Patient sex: M
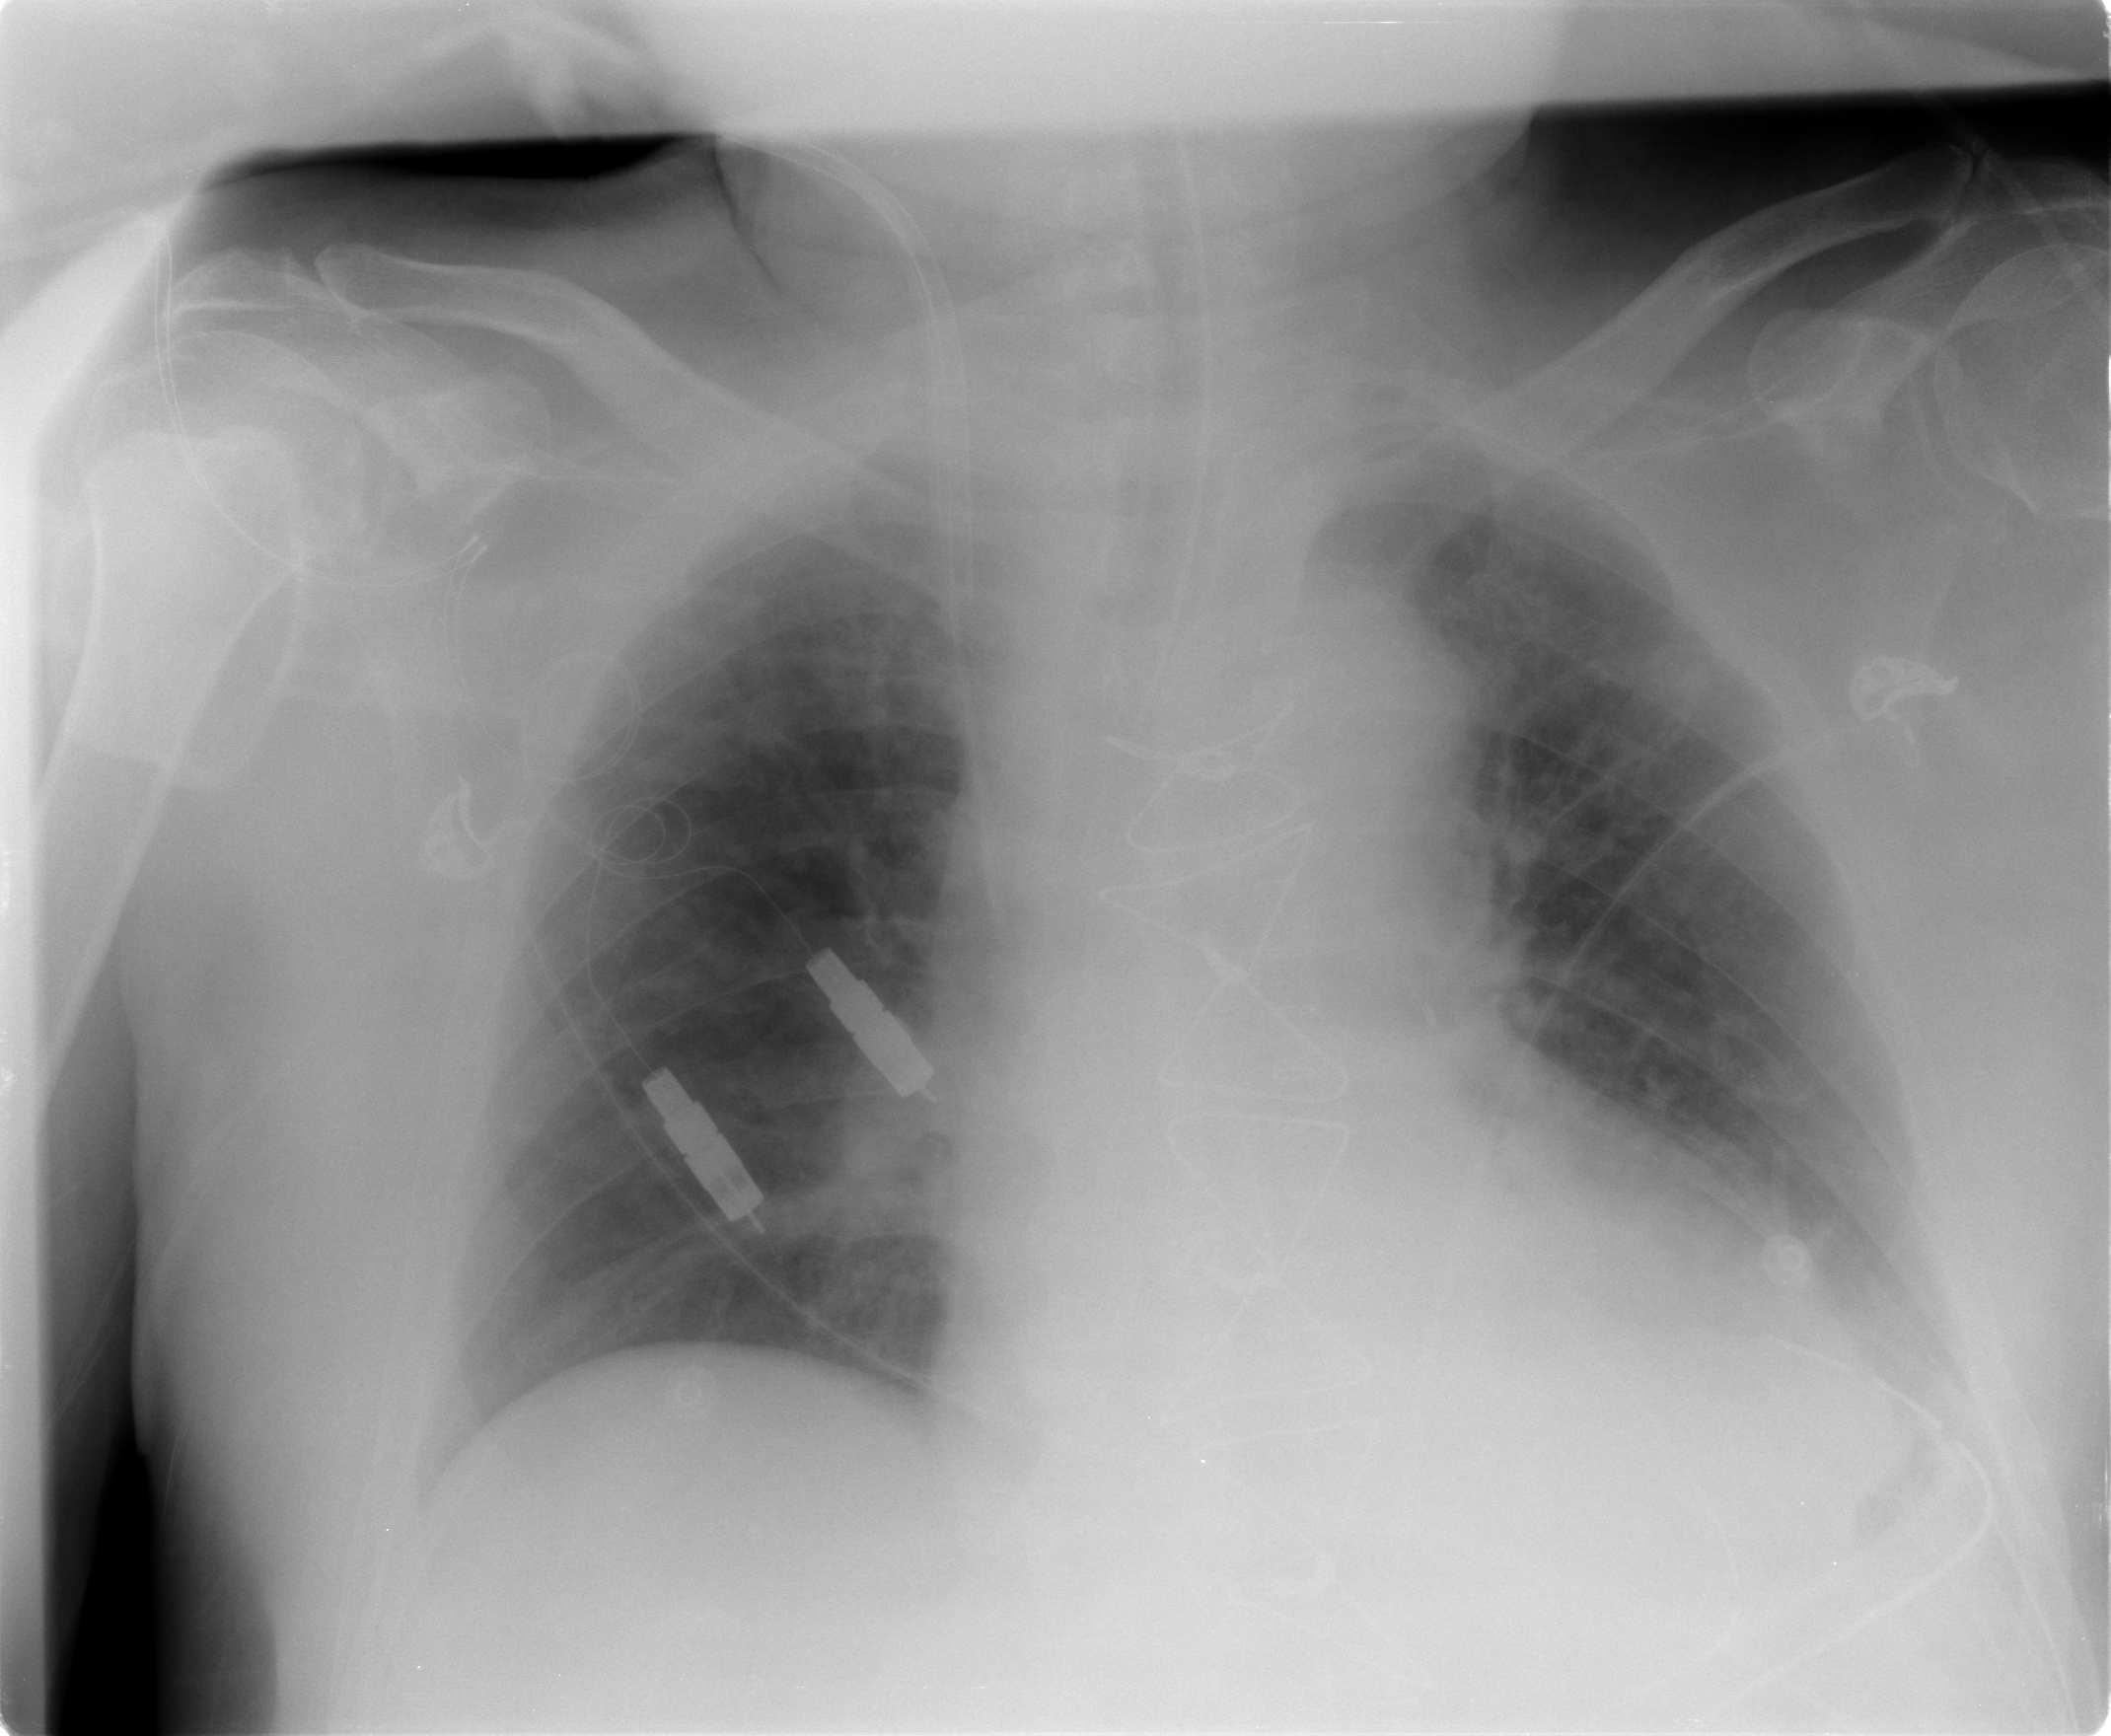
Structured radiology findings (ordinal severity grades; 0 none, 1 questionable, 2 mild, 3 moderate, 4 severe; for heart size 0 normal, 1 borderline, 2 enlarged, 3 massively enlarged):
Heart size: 2
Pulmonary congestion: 1
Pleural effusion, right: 0
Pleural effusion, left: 1
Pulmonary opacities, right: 0
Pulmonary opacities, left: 0
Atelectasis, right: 0
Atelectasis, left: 1